Field crop: maize
Growth stage: 2
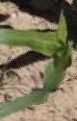
Species: maize